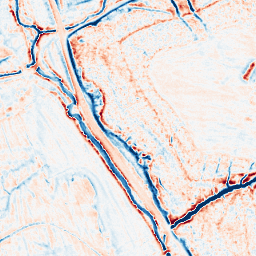
Category: edge_preserving
Decomposition family: anisotropic_diffusion
Decomposition parameters: iterations: 20
kappa: 50
gamma: 0.15
Upsampling method: bilinear
Upsampling parameters: scale: 8
Upsampling scale: 8